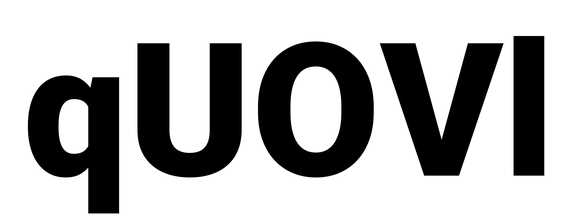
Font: Roboto_Black